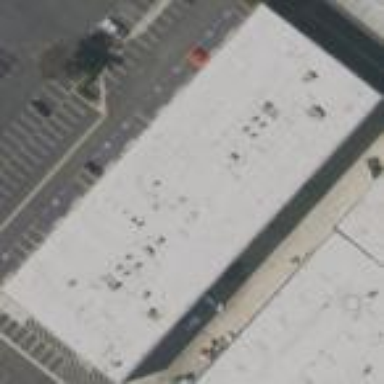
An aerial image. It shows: Commercial building.